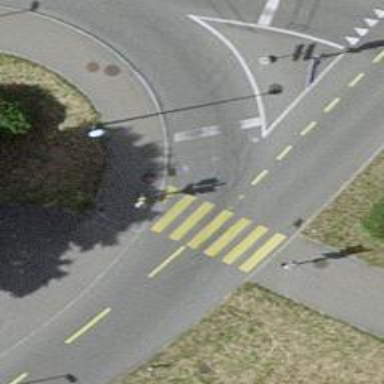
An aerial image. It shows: Road crossing with traffic signals.